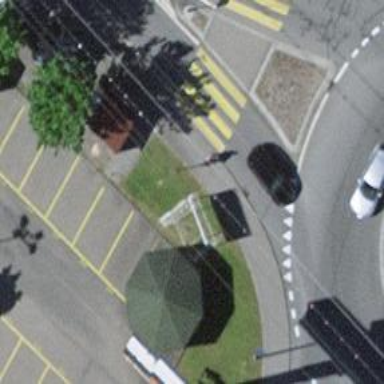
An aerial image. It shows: Kerb serving as barrier.